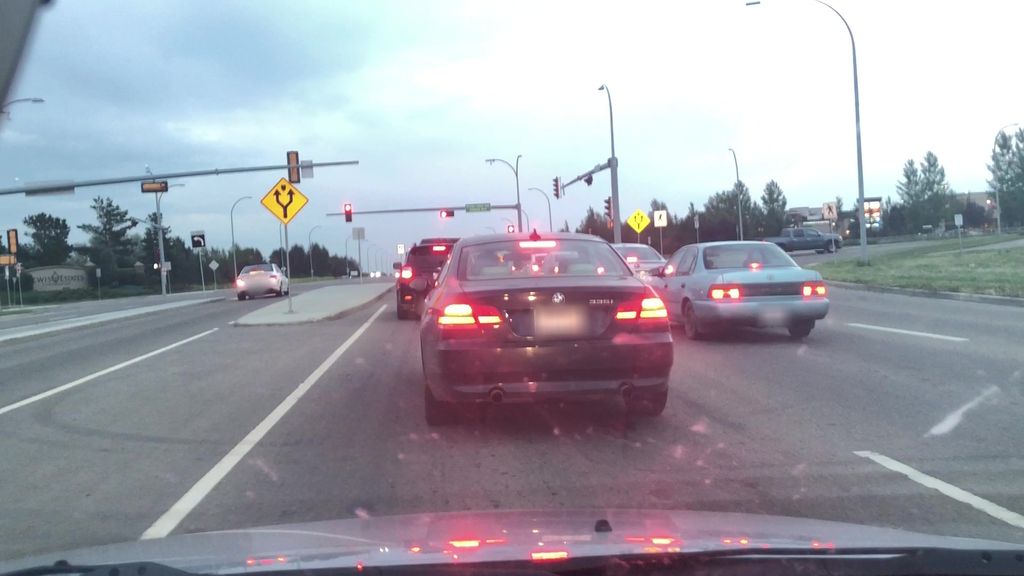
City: edmonton